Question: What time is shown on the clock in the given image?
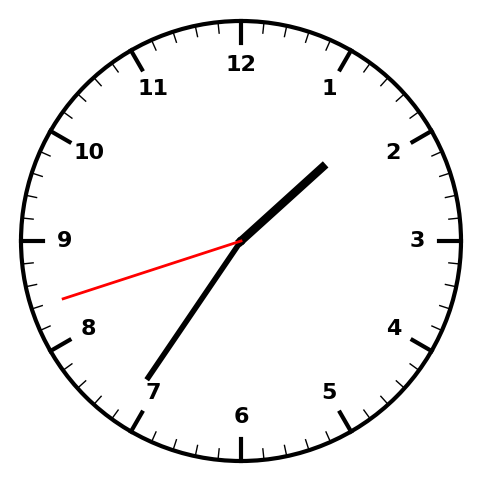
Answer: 01:35:42